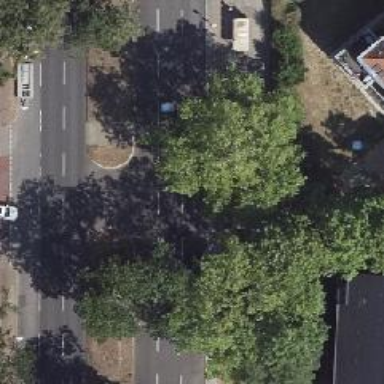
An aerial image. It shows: Secondary road with asphalt surface and cycle track on the right side.